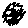
Label: bird